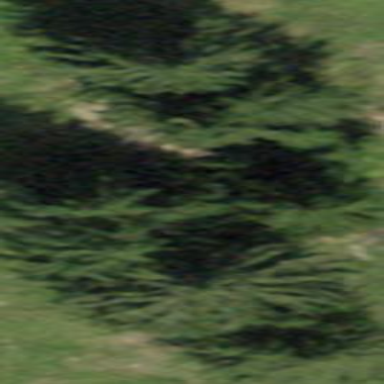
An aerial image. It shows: Forest area.